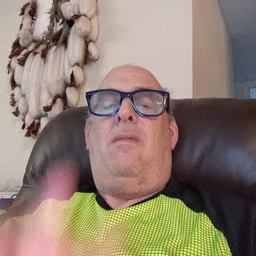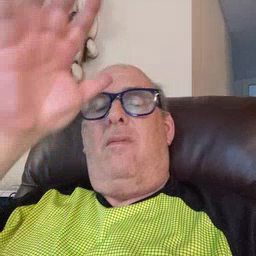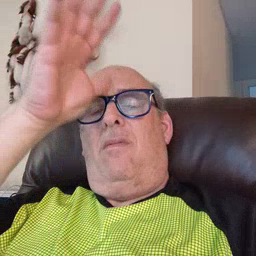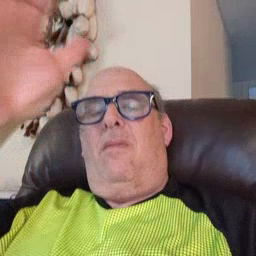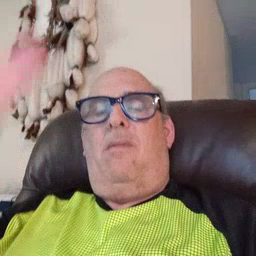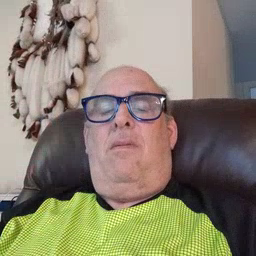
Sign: grandpa